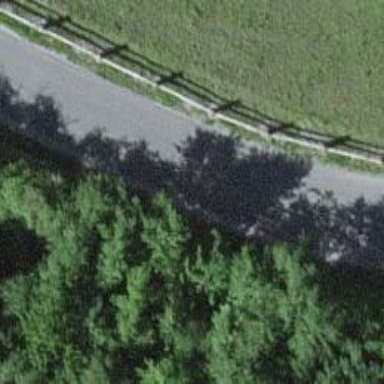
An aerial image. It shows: Tertiary road with asphalt surface.